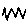
Label: zigzag